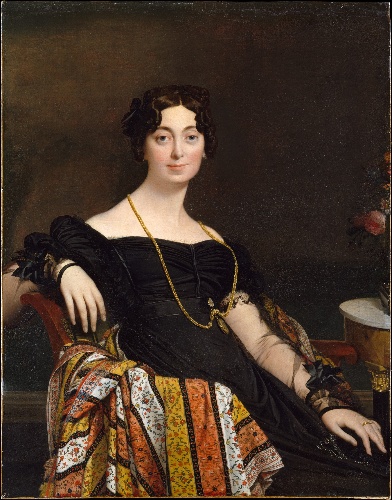
Title: Madame Jacques-Louis Leblanc (Françoise Poncelle, 1788–1839)
Artist: Jean Auguste Dominique Ingres
Artist bio: French, Montauban 1780–1867 Paris
Date: 1823
Object type: Painting
Classification: Paintings
Medium: Oil on canvas
Dimensions: 47 x 36 1/2 in. (119.4 x 92.7 cm)
Department: European Paintings
Credit line: Catharine Lorillard Wolfe Collection, Wolfe Fund, 1918
Accession year: 1919
Repository: Metropolitan Museum of Art, New York, NY
Tags: Portraits|Women